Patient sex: M
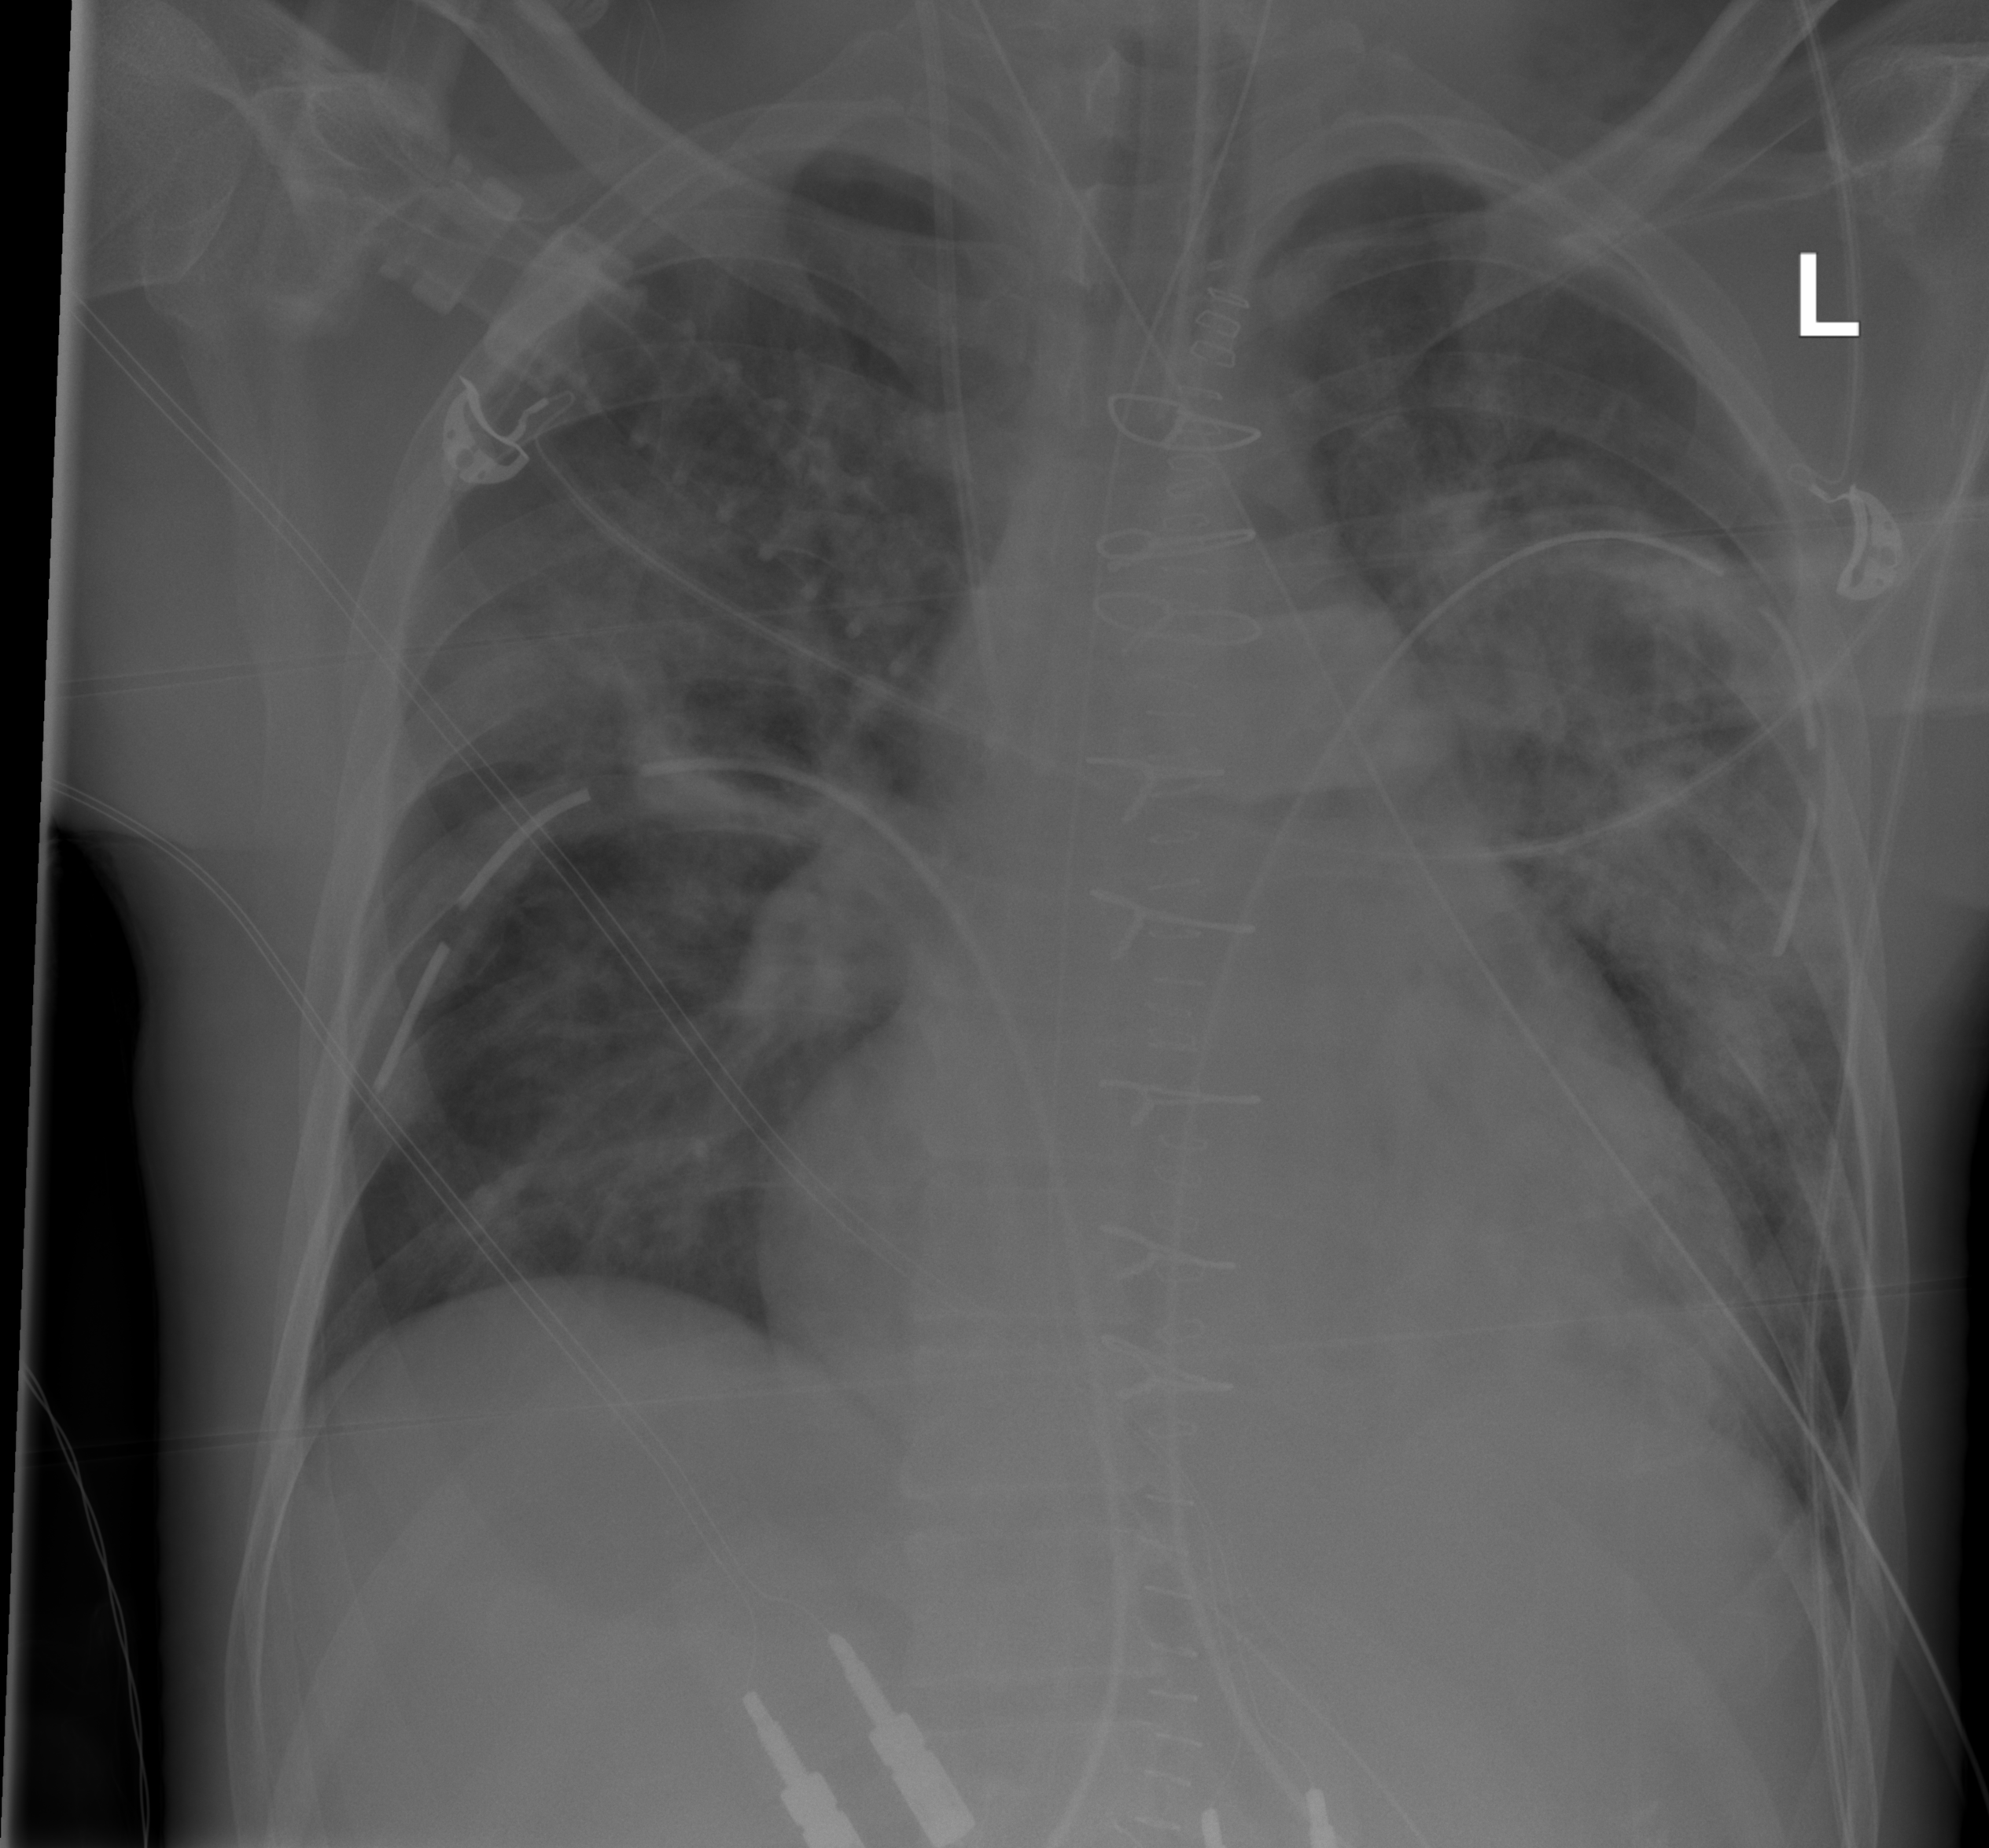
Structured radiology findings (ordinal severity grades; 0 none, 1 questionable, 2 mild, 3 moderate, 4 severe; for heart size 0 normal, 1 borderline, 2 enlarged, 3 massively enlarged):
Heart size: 2
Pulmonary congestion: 2
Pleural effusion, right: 0
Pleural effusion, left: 0
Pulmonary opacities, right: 3
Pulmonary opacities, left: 3
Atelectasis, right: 0
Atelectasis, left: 0